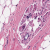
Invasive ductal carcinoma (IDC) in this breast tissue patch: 0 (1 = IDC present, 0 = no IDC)